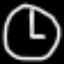
Label: clock